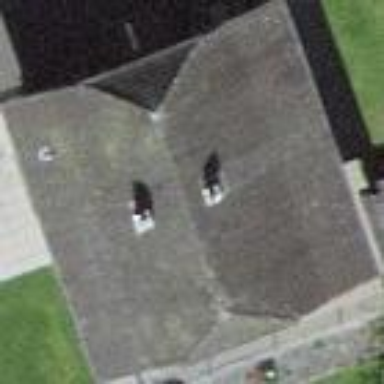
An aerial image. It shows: Detached building with half-hipped roof shape.